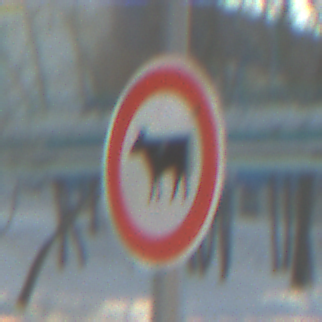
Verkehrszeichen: VerbotViehtrieb
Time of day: MorningAfternoon
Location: Outdoor (Suburban)
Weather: PartlyCloudy
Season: NotSpecified
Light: Natural